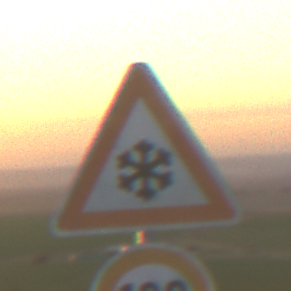
Verkehrszeichen: SchneeOderEisglaette
Zusatzzeichen unten: Geschwindigkeit130
Umgebung: Outdoor, Nature
Tageszeit: SunriseSunset
Wetter: Clear
Licht: Natural
Jahreszeit: NotSpecified
Kontrast: HighContrast